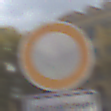
Verkehrszeichen: VerbotFahrzeugeAllerArt
Zusatzzeichen unten: BesondereFahrzeugeUndTransportgueter10
Umgebung: Outdoor, Suburban
Tageszeit: MorningAfternoon
Wetter: PartlyCloudy
Licht: Natural
Jahreszeit: NotSpecified
Kontrast: HighContrast